Interaction volume radius: 10 \u00c5
Interaction volume height: 25 \u00c5
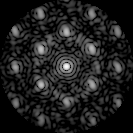
Disorder parameter: 0.4302